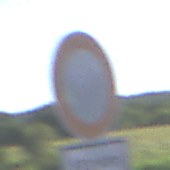
Verkehrszeichen: VerbotFahrzeugeAllerArt
Zusatzzeichen unten: BesondereFahrzeugeUndTransportgueter4
Umgebung: Outdoor, RoadRail
Tageszeit: MorningAfternoon
Wetter: PartlyCloudy
Licht: Natural
Jahreszeit: NotSpecified
Kontrast: HighContrast